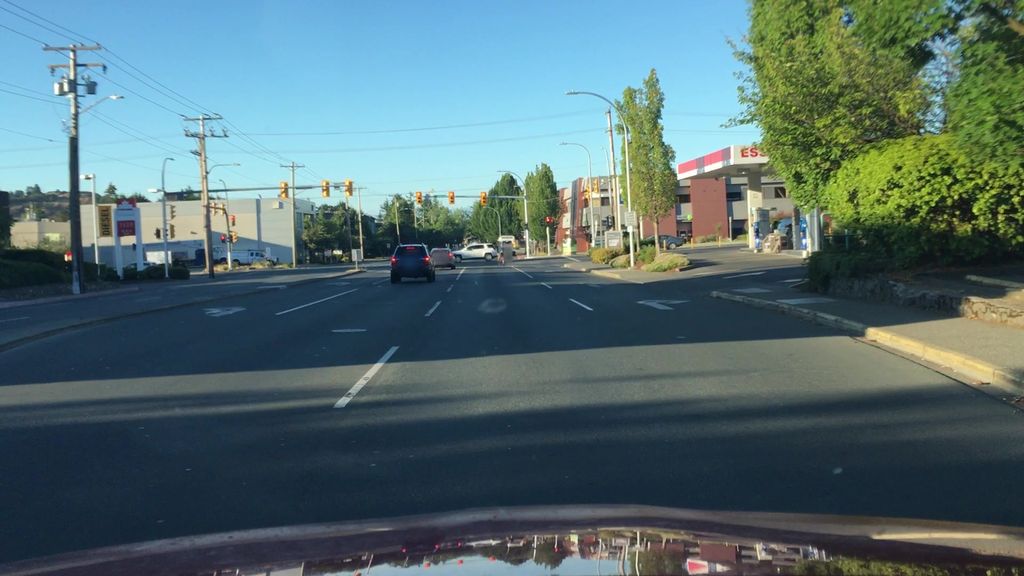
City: victoria